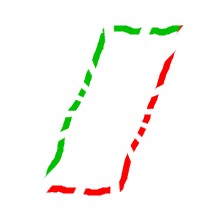
Shape: parallelogram